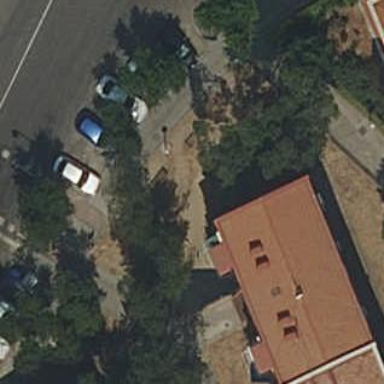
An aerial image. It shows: View of apartment building.